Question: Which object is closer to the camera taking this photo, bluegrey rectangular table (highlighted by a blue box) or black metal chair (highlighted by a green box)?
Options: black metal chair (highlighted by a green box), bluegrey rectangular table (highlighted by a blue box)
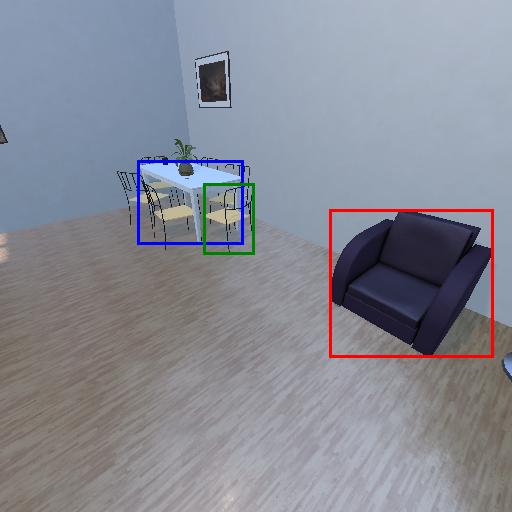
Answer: black metal chair (highlighted by a green box)